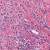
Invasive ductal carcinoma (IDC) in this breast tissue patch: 0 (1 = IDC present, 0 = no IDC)